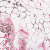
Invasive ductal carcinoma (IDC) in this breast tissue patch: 0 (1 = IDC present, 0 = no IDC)